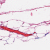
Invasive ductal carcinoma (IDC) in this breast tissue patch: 0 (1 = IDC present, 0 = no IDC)